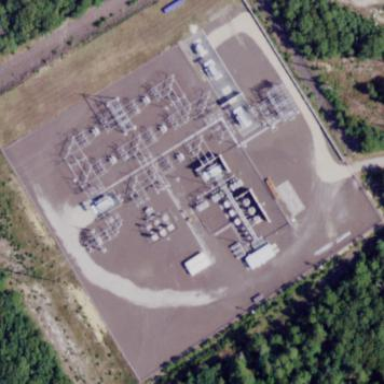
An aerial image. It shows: Distribution-level power substation.